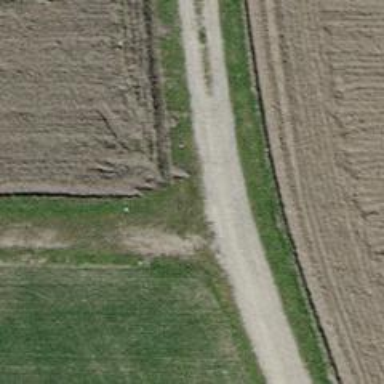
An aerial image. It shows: Track with grade2 tracktype.